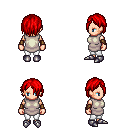
a pixel art fantasy rpg character, female body template, human, light skin, white tunic, white pants, red bangs hairstyle, cloth bracers, metal boots, four views (front, back, left, right), 2x2 character sprite sheet, small pixel art, hard edges, no anti-aliasing